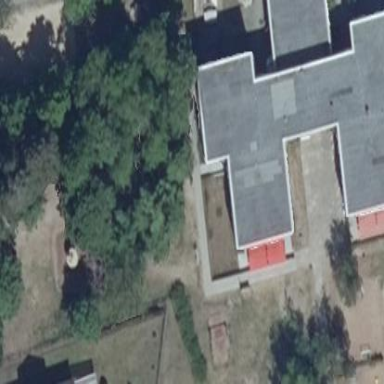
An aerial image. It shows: Kindergarten.